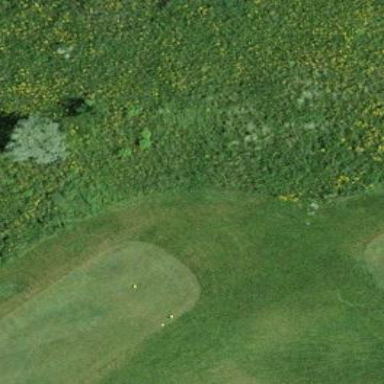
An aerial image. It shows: Golf tee.